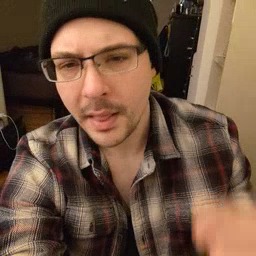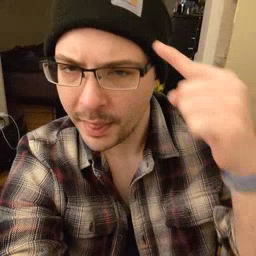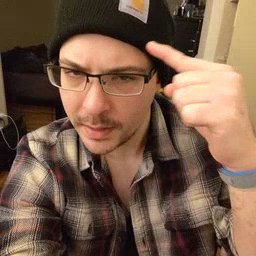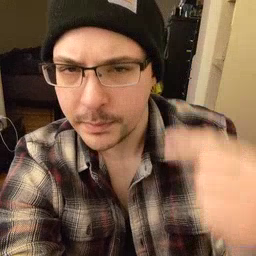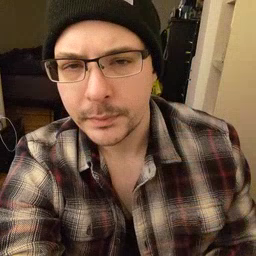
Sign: think